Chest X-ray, PA view. Patient: 58 years old, sex M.
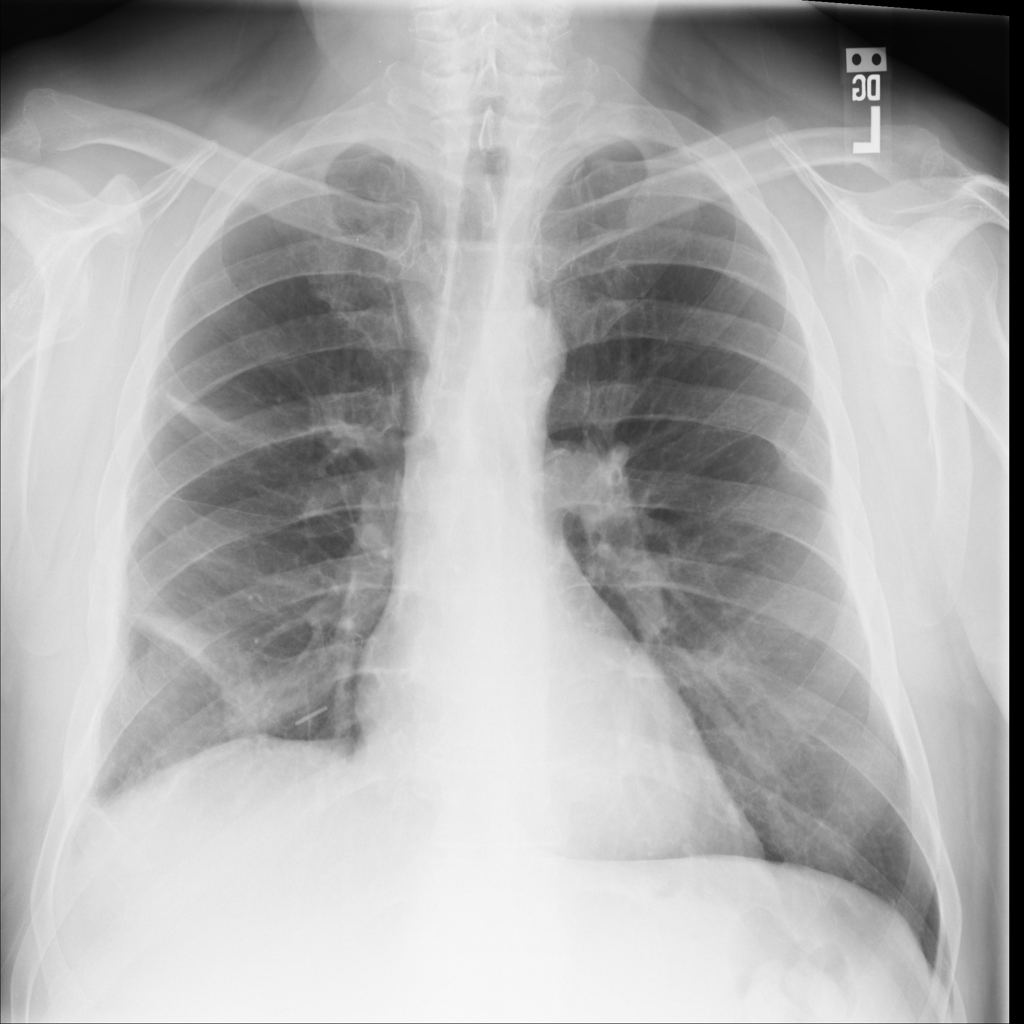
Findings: No Finding